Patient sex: F
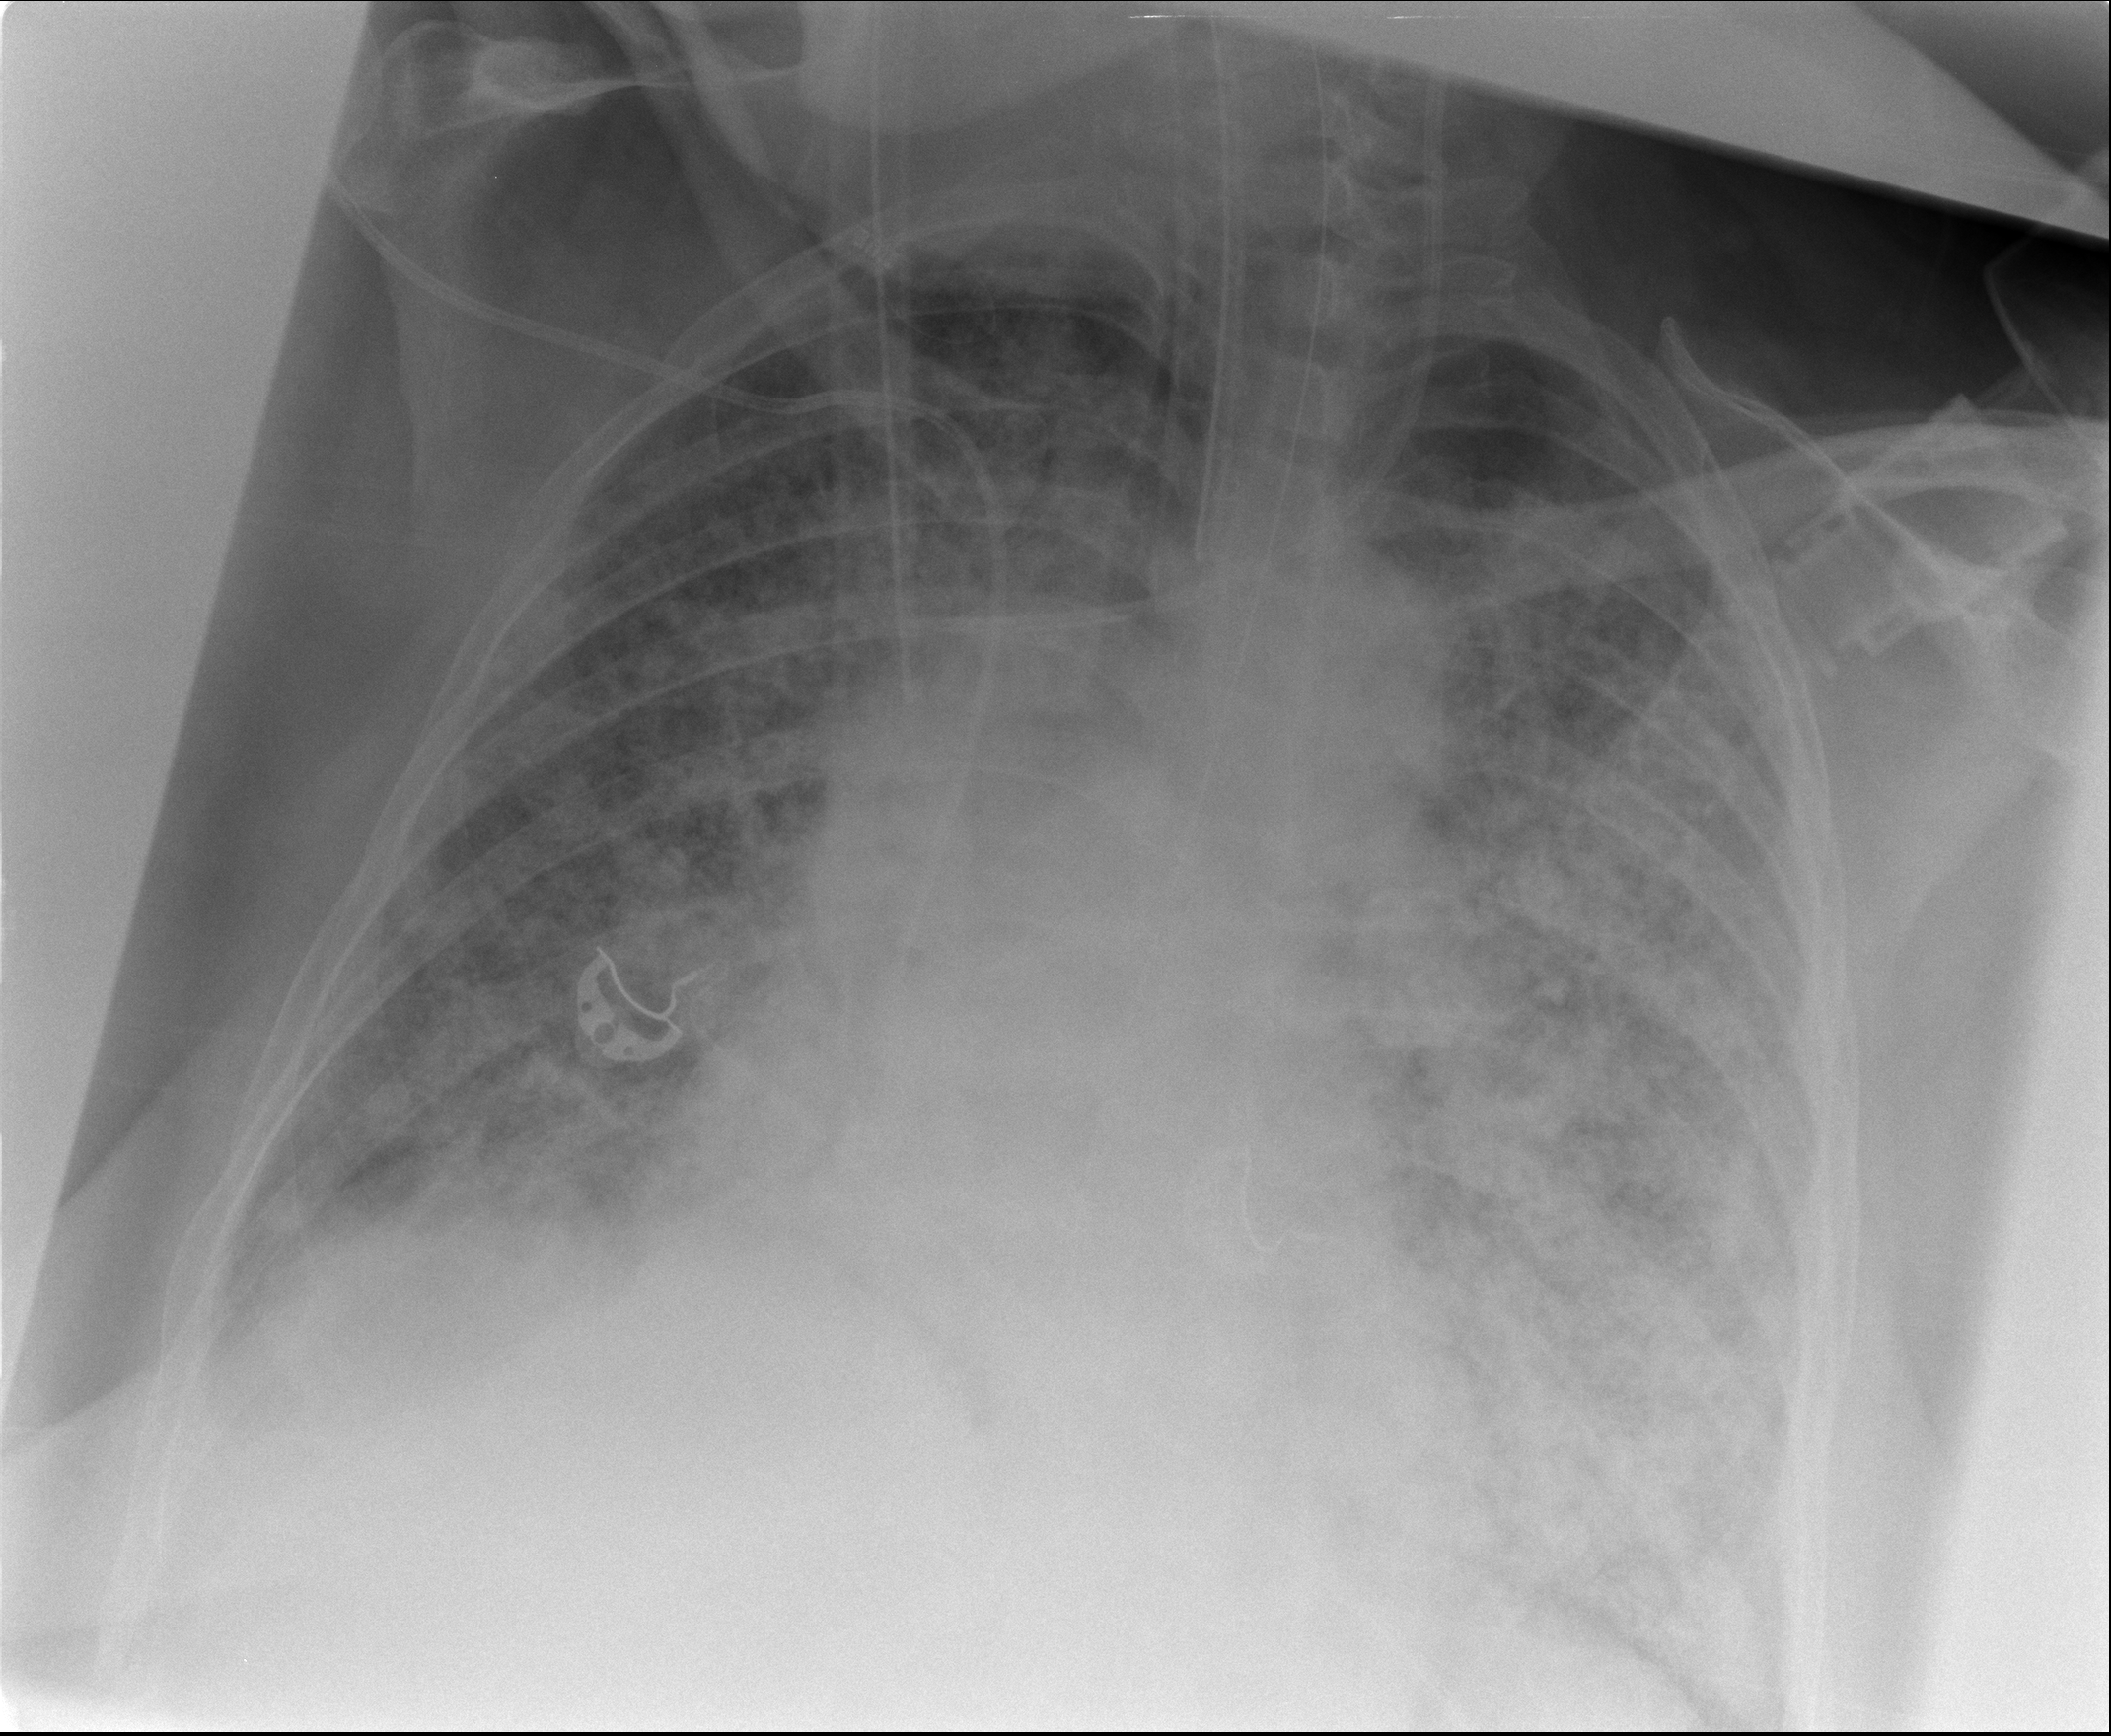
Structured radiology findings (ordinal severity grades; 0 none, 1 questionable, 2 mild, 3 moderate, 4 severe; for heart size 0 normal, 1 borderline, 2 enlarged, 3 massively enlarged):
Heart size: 0
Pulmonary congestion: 3
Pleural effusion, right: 2
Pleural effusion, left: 0
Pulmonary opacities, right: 3
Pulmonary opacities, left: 4
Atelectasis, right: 2
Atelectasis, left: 2